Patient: sex F, age 68
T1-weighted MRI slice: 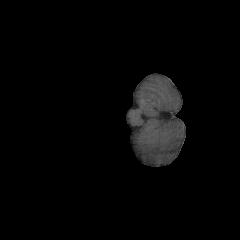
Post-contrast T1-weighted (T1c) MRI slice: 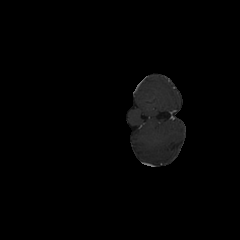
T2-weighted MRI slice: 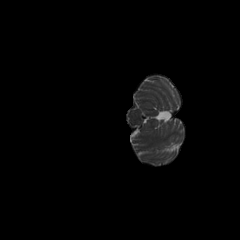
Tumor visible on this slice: no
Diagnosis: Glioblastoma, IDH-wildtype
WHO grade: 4